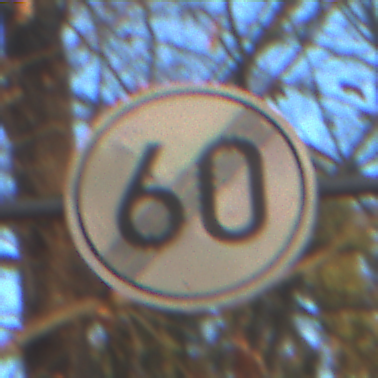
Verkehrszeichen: EndeGeschwindigkeit60
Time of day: SunriseSunset
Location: Outdoor (Nature)
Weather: Clear
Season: Autumn
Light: Natural